Field crop: maize
Growth stage: 1
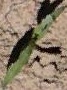
Species: maize